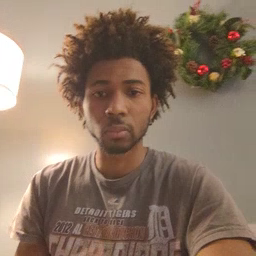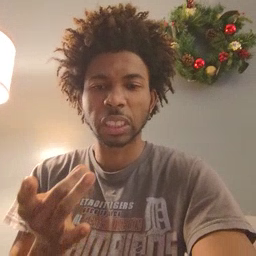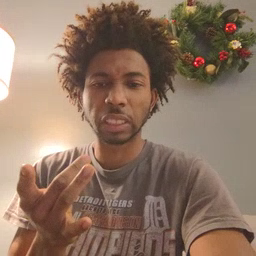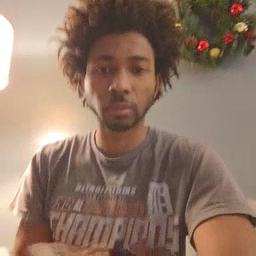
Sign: sticky